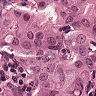
Metastatic tissue present: yes